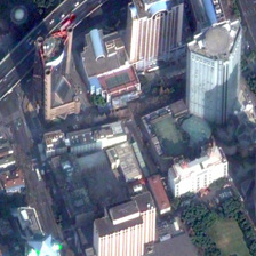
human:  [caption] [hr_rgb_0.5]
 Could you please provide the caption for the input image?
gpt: There are better buildings on the ground than tall buildings.

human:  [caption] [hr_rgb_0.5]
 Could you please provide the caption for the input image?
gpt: There are better buildings than the tall buildings on the ground.

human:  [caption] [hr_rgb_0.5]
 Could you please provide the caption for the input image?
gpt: bushes dotted with green city .

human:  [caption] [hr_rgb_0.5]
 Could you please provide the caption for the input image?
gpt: There are better buildings on the ground than skyscrapers.

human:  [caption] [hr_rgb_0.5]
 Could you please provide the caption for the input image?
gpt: There is a building on the ground that is better than a tall one.